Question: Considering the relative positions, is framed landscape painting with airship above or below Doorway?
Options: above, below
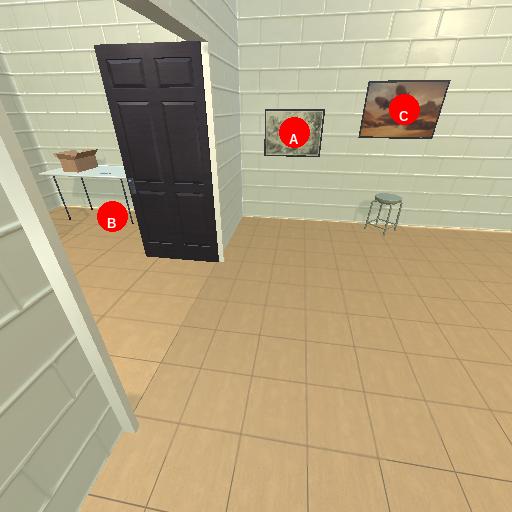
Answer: above